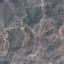
Label: HerbaceousVegetation